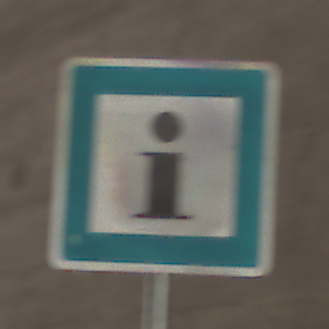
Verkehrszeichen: Informationsstelle
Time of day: Midday
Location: Roofed (Tunnel)
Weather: NotSpecified
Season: NotSpecified
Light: Natural